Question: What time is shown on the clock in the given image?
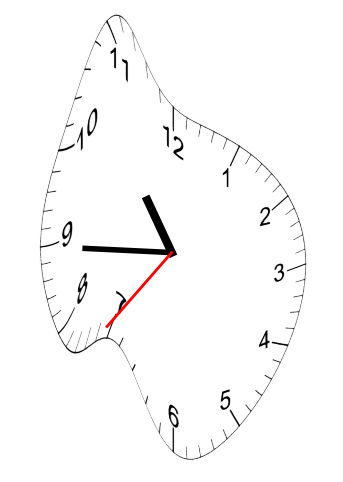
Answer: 10:44:36